Aerial crown-view tile of a tropical tree (Barro Colorado Island, Panama), acquired 20250124:
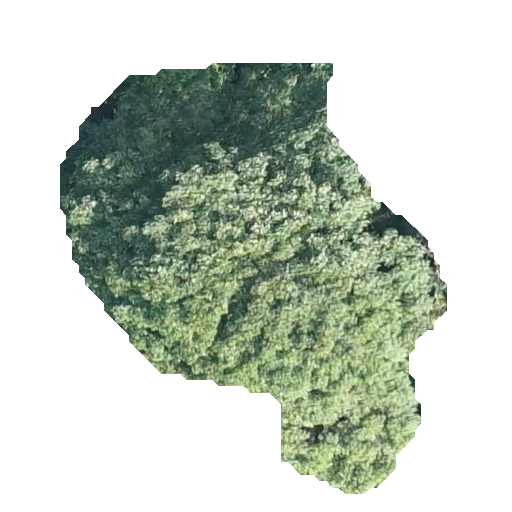
Species: Handroanthus guayacan
GBIF accepted scientific name: Handroanthus guayacan
Crown area: 156.208 m²